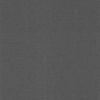
Label: dusty